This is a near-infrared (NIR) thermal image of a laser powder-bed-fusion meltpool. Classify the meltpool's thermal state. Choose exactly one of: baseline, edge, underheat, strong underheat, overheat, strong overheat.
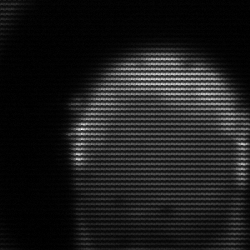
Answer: edge